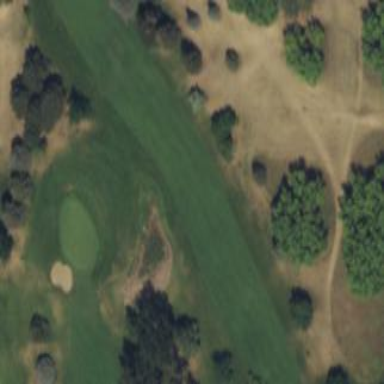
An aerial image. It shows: Golf fairway surrounded by grass.